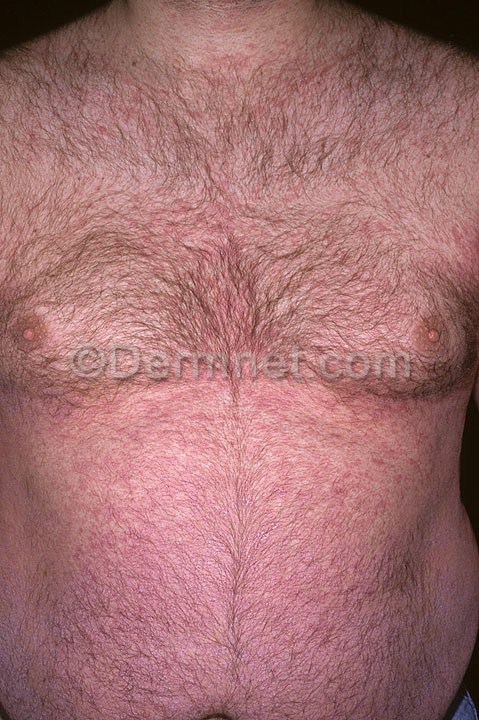
Disease: Psoriasis pictures Lichen Planus and related diseases